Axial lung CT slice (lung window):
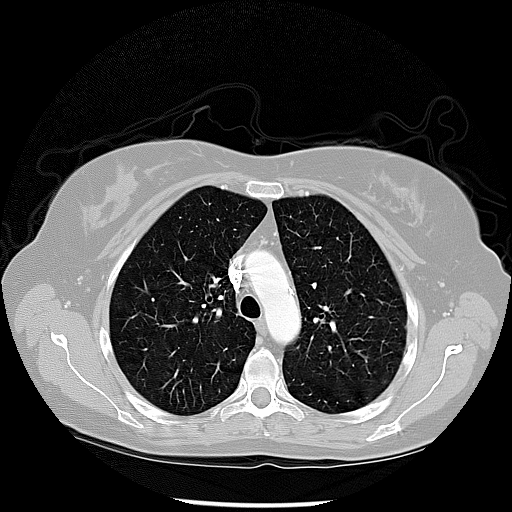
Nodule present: no